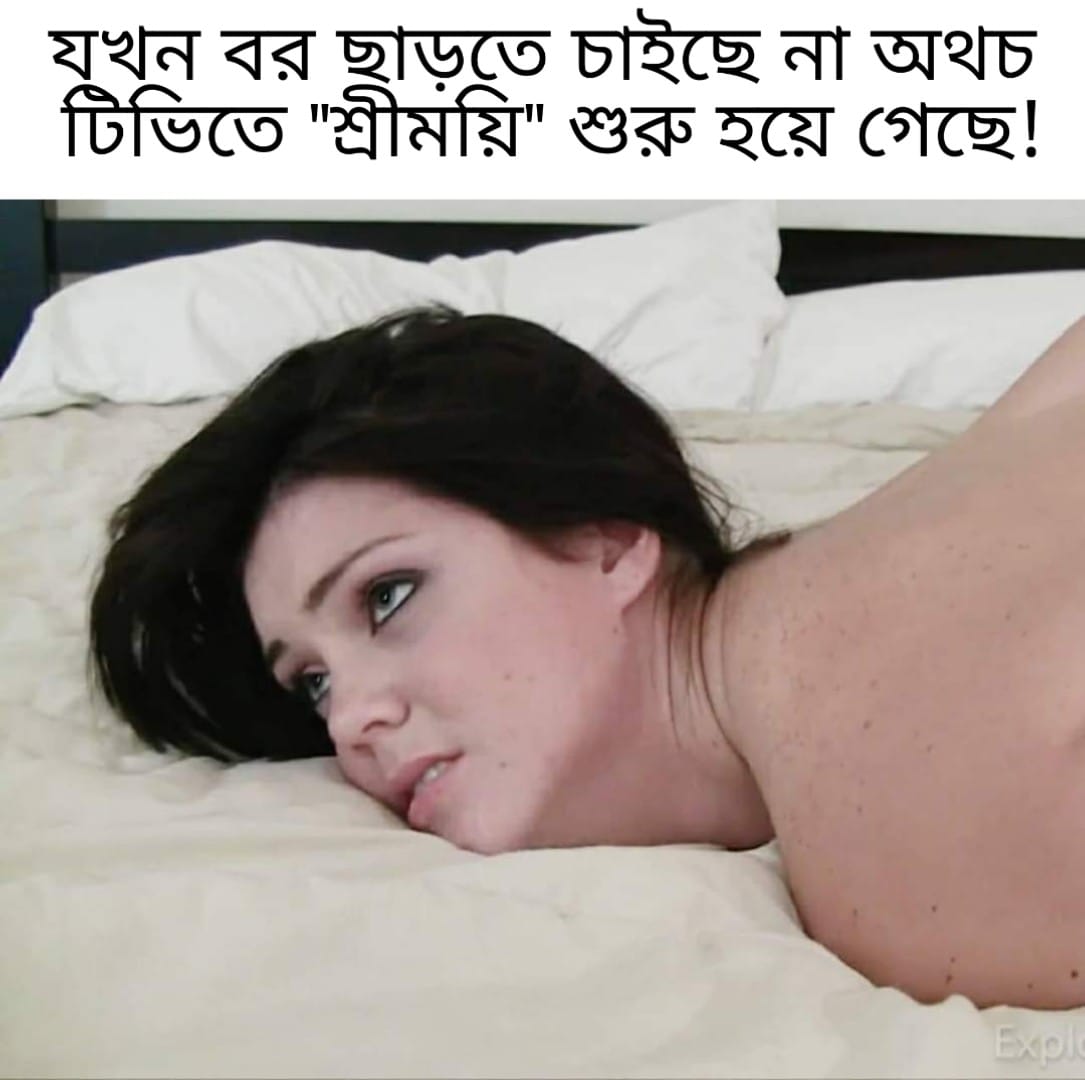
Caption: যখন বর ছাড়তে চাইছে না অথচ টিভিতে " শ্রীময়ি " শুরু হয়ে গেছে  !
Label: hate